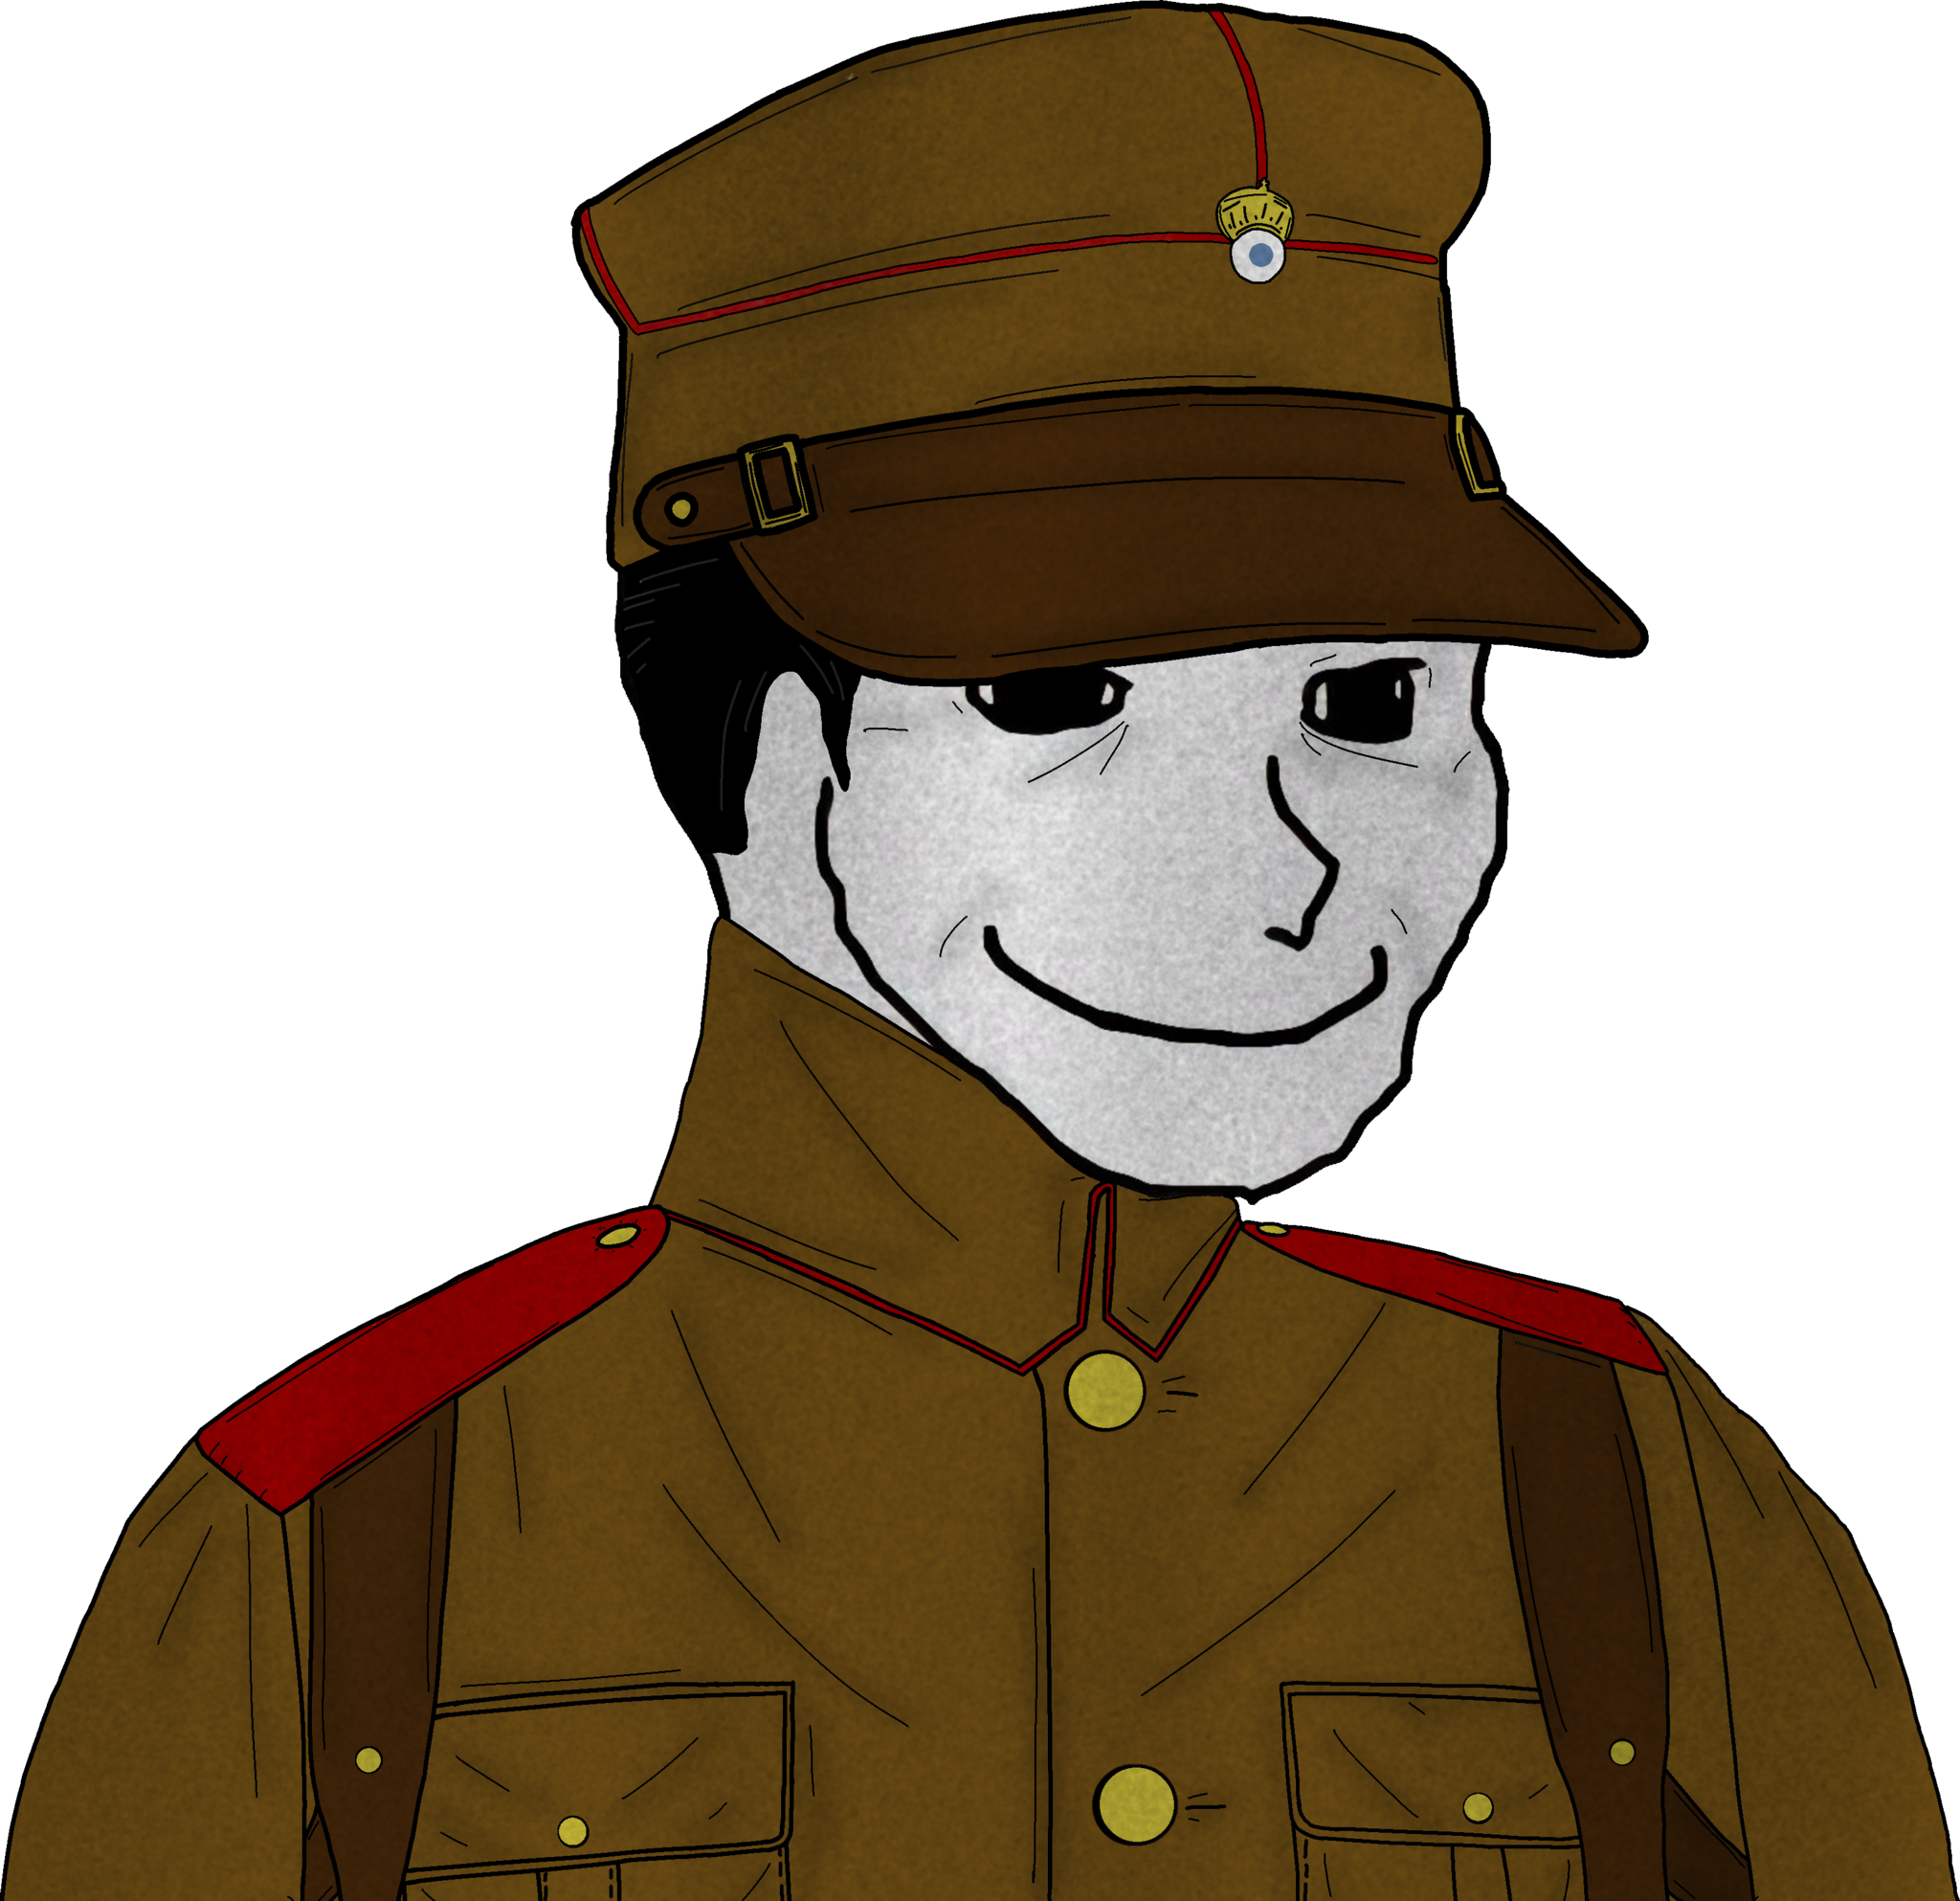
Label: 5_Oomer